Chest X-ray:
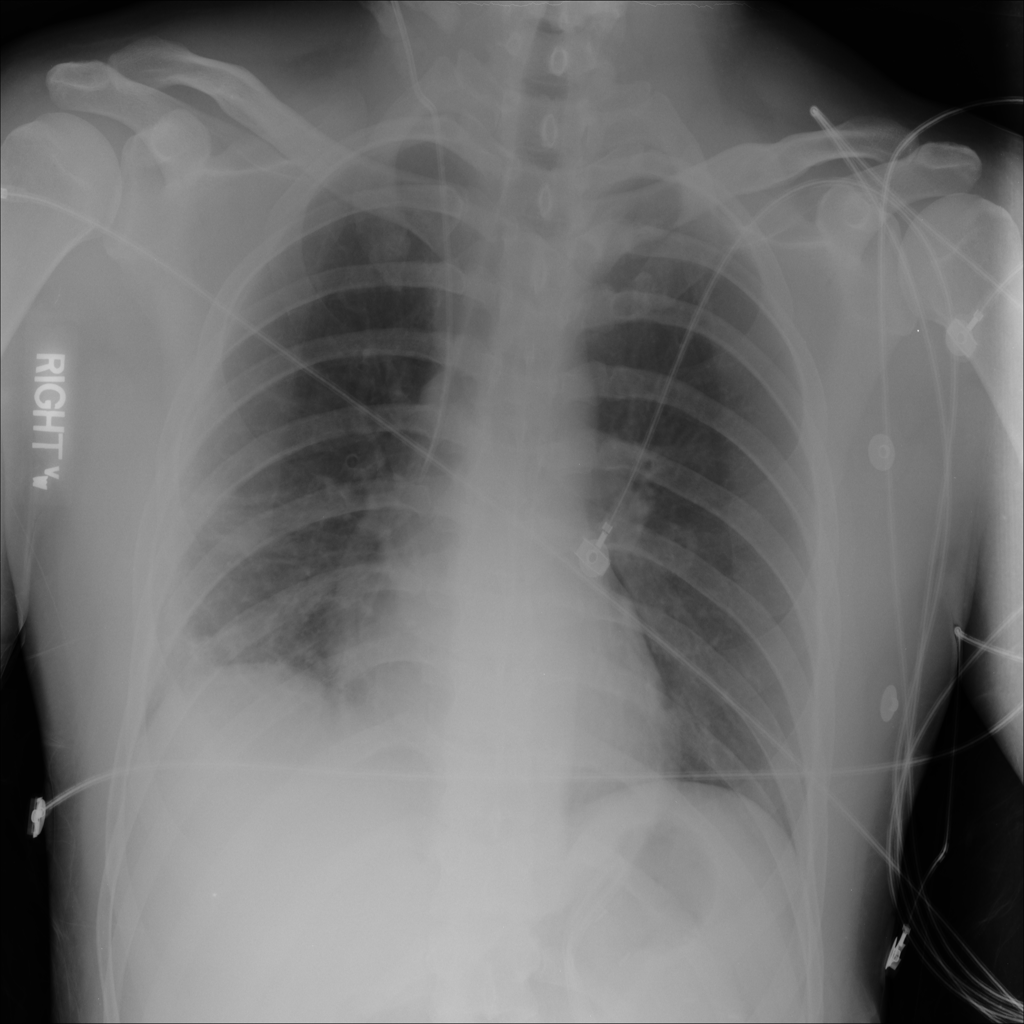
Findings: Consolidation, Effusion
No abnormal finding: no